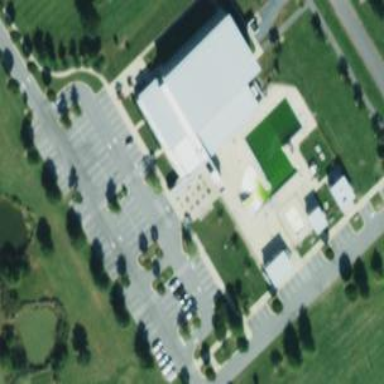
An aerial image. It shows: Sports center building.